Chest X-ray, AP view. Patient: 77 years old, sex M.
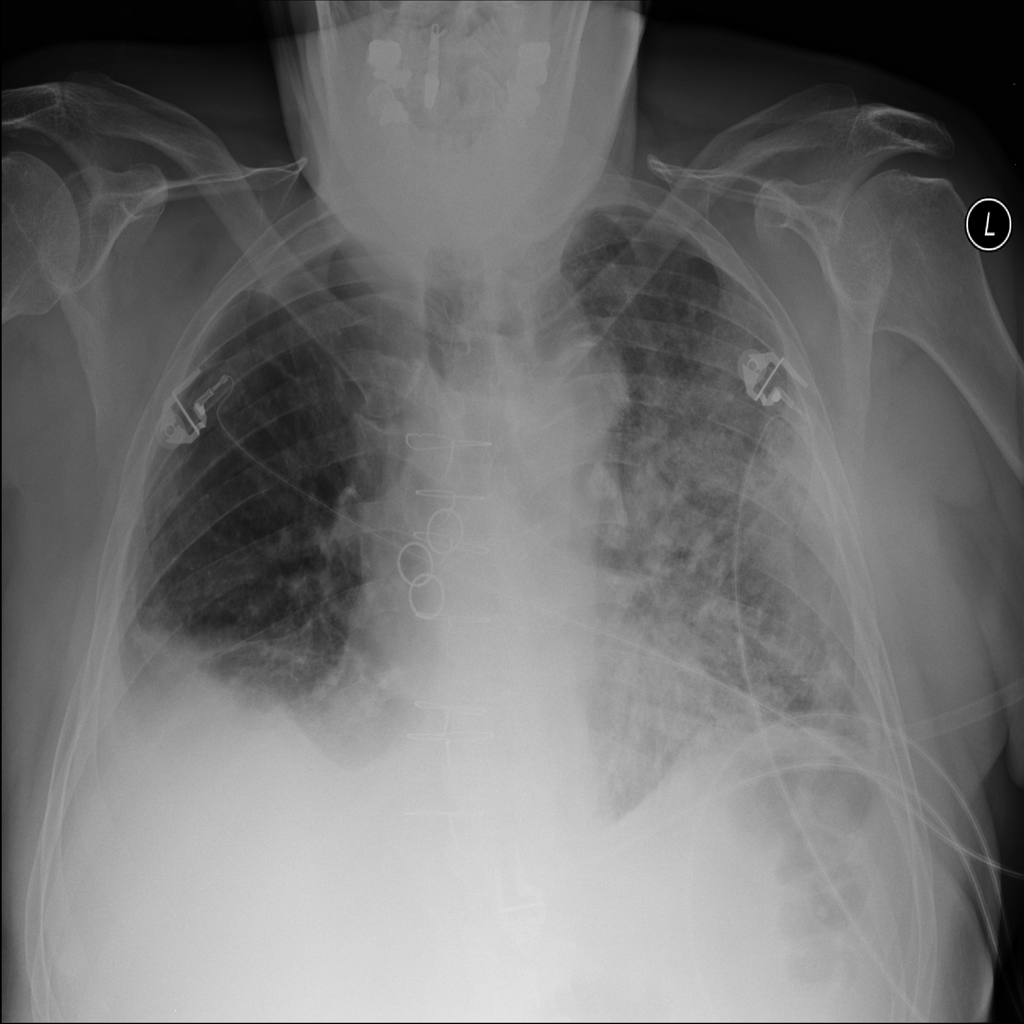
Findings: Consolidation, Effusion